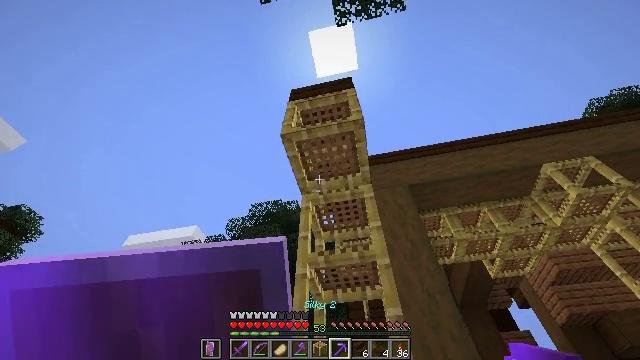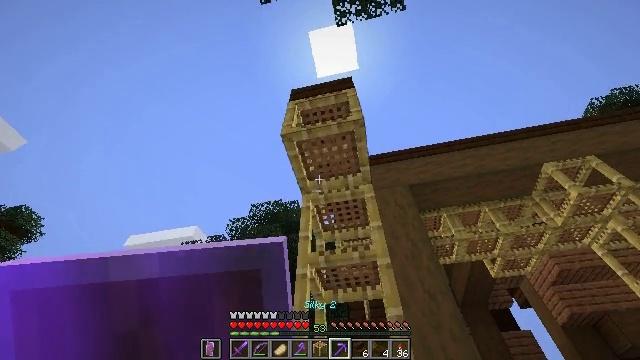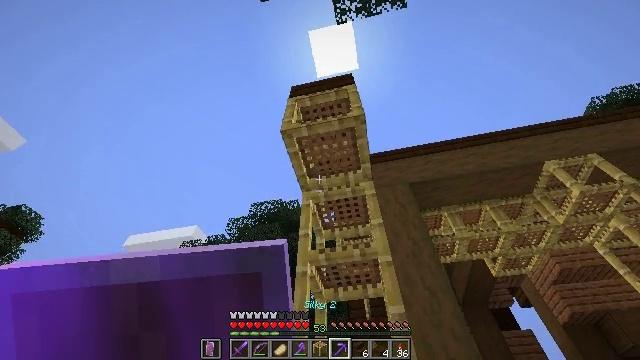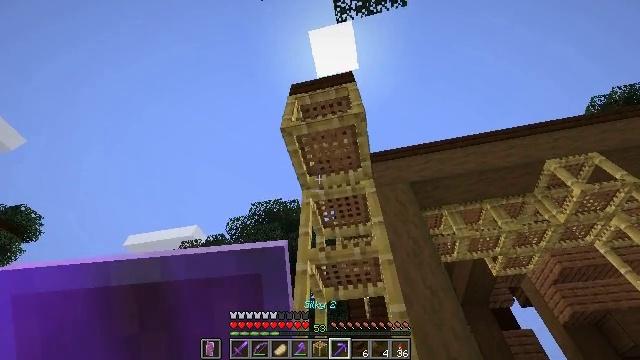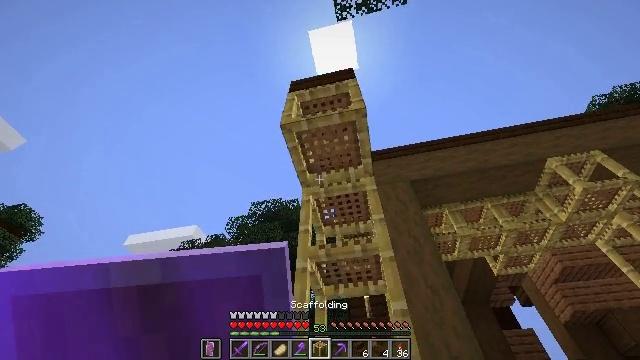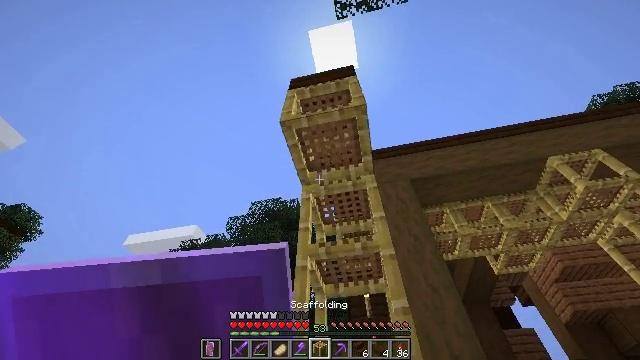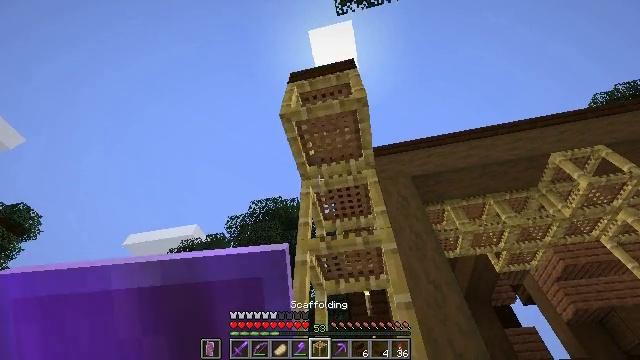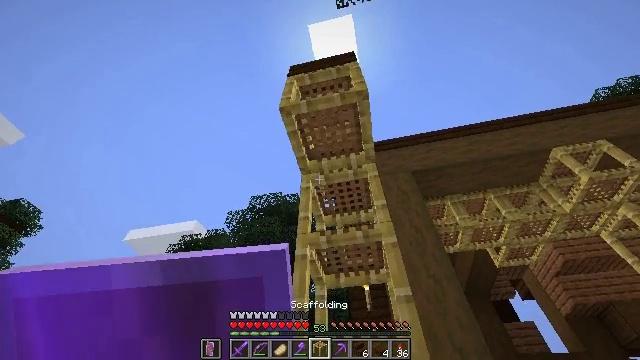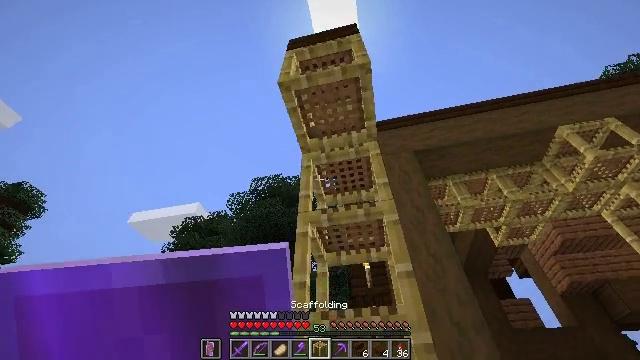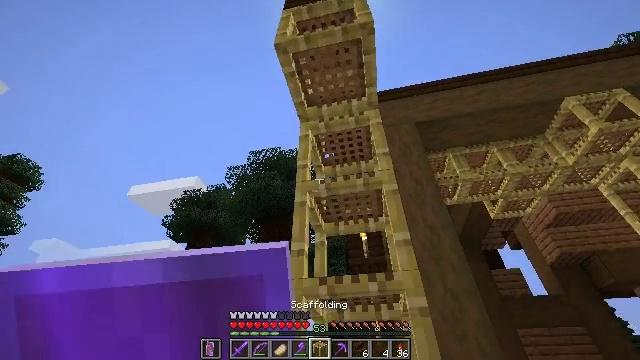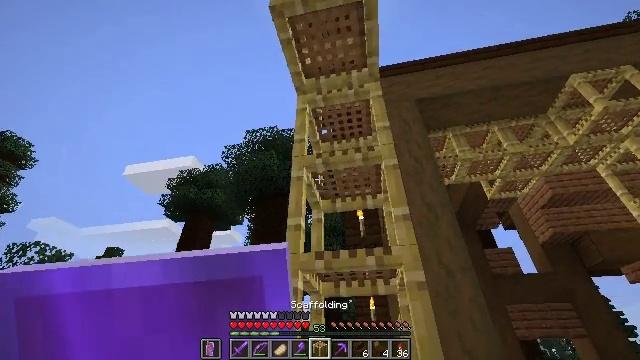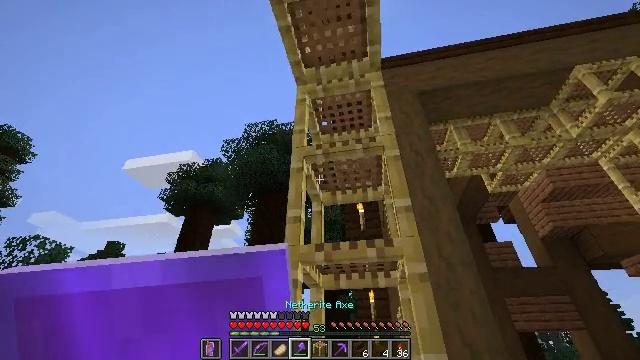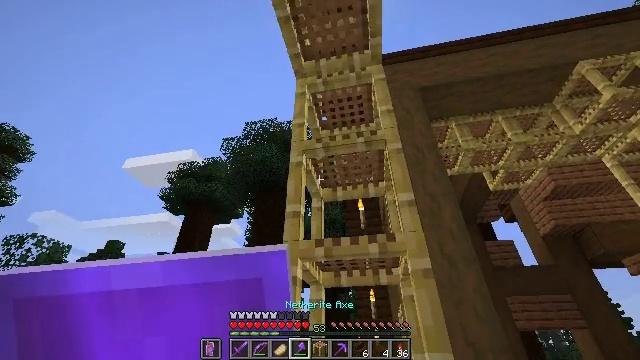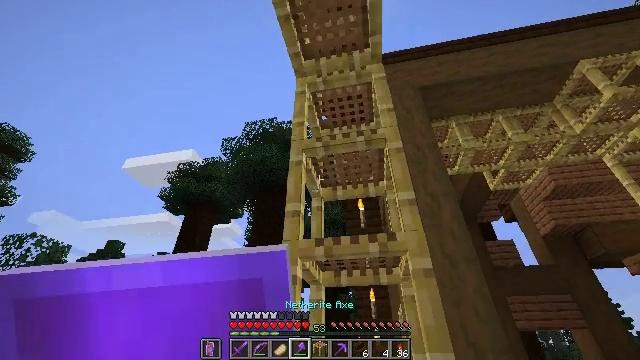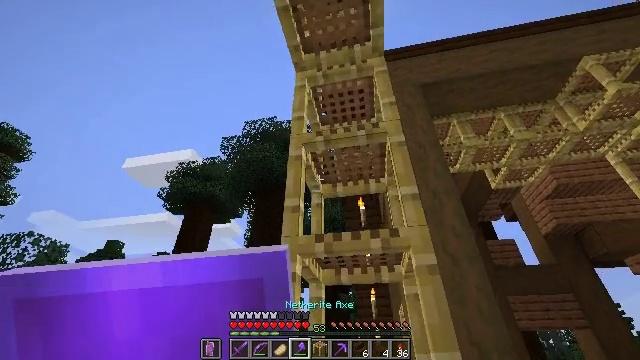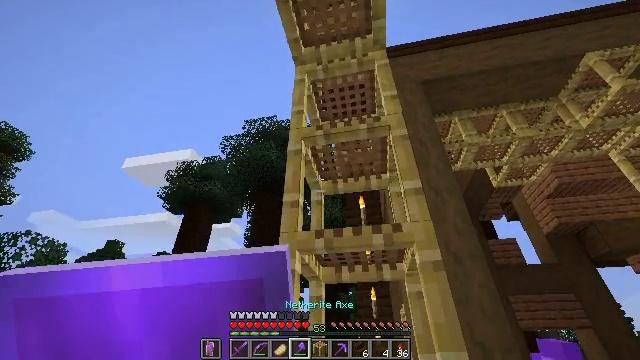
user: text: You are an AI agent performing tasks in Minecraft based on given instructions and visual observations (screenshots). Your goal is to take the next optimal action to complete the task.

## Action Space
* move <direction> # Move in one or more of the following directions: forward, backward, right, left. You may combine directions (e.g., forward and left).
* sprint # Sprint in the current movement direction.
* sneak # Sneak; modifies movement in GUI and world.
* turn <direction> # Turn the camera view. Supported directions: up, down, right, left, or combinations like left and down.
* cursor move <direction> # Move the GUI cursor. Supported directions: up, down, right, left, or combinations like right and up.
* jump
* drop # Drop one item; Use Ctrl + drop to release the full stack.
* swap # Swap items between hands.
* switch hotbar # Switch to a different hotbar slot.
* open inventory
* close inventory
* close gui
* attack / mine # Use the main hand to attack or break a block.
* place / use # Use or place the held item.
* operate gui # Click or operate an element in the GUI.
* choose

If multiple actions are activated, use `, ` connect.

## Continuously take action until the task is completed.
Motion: motion action
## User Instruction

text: Dismantle the scaffolding.
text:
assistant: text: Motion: move forward, sneak
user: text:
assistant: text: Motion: move forward, sneak
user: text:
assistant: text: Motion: move forward, sneak
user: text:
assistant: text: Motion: move forward, sneak
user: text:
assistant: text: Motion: move forward, sneak
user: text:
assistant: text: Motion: move forward, sneak
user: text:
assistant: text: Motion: move forward, sneak
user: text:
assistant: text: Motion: move forward, sneak, turn down
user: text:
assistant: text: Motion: move forward, sneak, turn down
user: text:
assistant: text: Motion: move forward, sneak, turn down
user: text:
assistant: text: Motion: move forward, sneak, turn down
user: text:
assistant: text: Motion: move forward, sneak
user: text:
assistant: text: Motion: move forward, sneak
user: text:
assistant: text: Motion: move forward, sneak
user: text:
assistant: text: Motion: move forward, sneak
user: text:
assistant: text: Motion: move forward, sneak
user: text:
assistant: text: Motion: sneak, turn down
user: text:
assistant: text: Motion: sneak, turn right and down
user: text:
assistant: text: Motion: sneak, turn right and down
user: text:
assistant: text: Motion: sneak, turn down
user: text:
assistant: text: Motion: sneak, turn down
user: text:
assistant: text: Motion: sneak, turn down
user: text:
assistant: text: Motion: move forward, sneak
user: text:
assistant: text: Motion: move forward, sneak
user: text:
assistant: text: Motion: move forward, sneak
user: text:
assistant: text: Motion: move forward, sneak
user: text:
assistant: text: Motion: move forward, sneak
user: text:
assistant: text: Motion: move forward, sneak
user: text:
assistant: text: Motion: move forward, sneak
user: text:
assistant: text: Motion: move forward, sneak